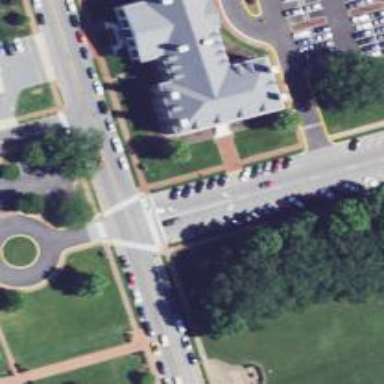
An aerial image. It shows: Zebra crossing for pedestrians.